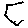
Label: hexagon